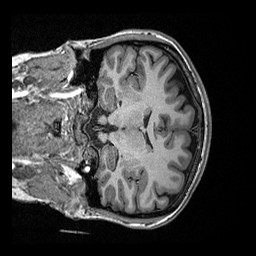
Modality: T1w
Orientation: coronal
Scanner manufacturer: ge
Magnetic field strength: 3 T
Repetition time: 2.349 s
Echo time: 0.002968 s